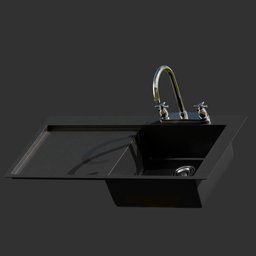
Label: appliances